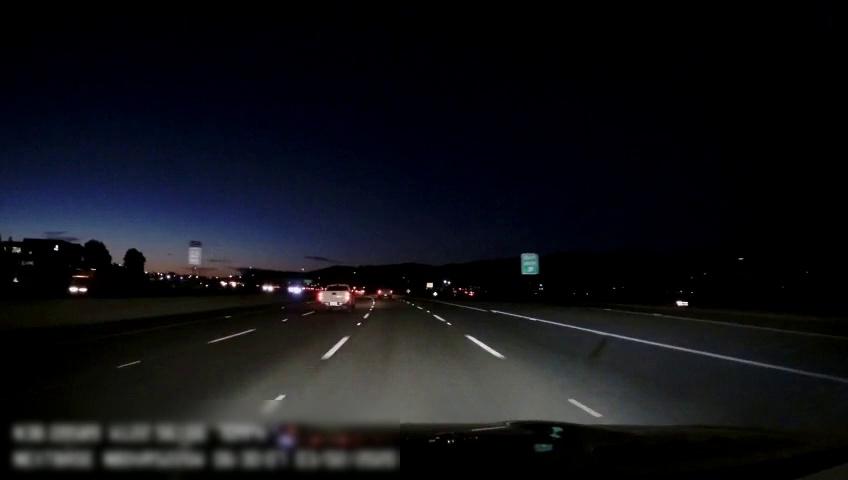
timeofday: Night
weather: Other
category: Drivable Space
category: Vehicles | SUV
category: Vehicles | Truck
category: Vehicles | Truck
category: Vehicles | Car
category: Lanes | Alternate Lane
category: Lanes | Alternate Lane
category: Lanes | Alternate Lane
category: Lanes | Alternate Lane
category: Lanes | Alternate Lane
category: Lanes | Alternate Lane
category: Traffic | Signs